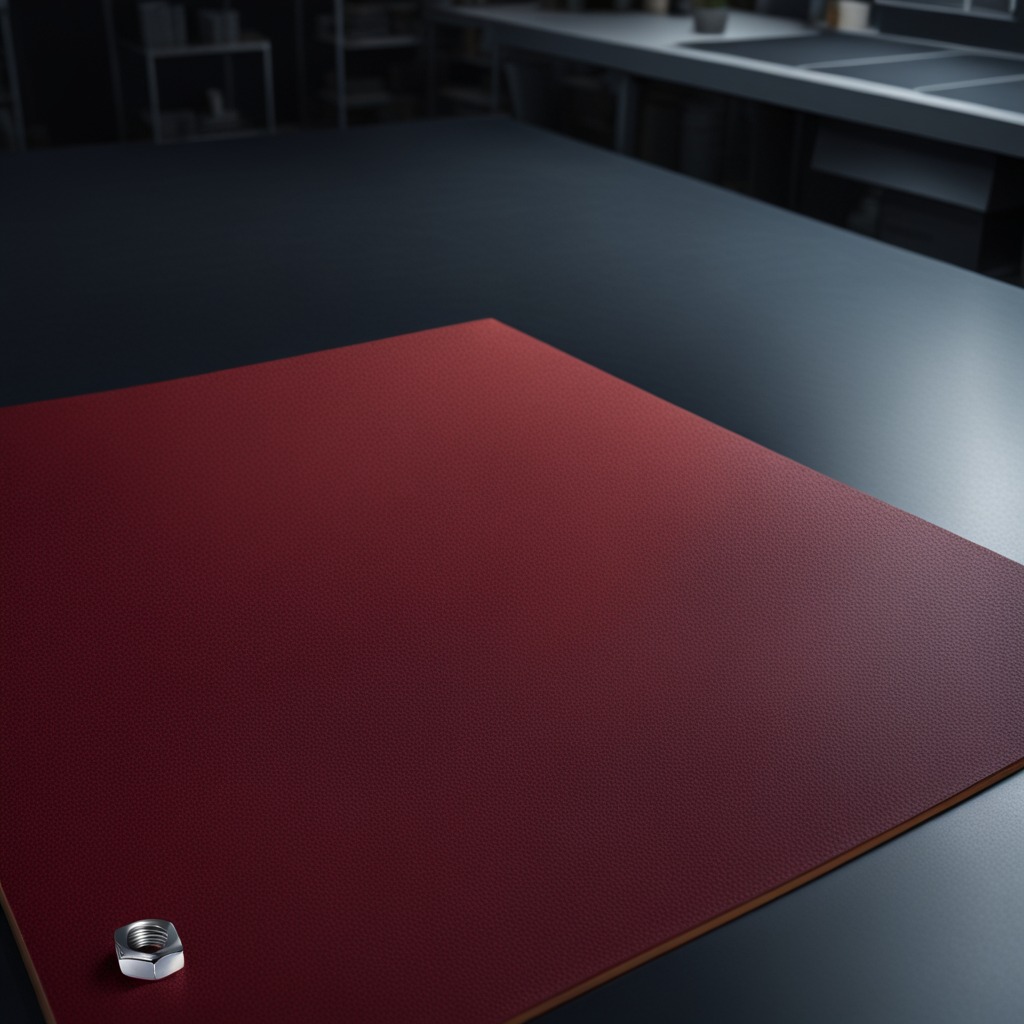
A metal nut lies on the granite tabletop inside a workshop at night.